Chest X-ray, AP view. Patient: 14 years old, sex M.
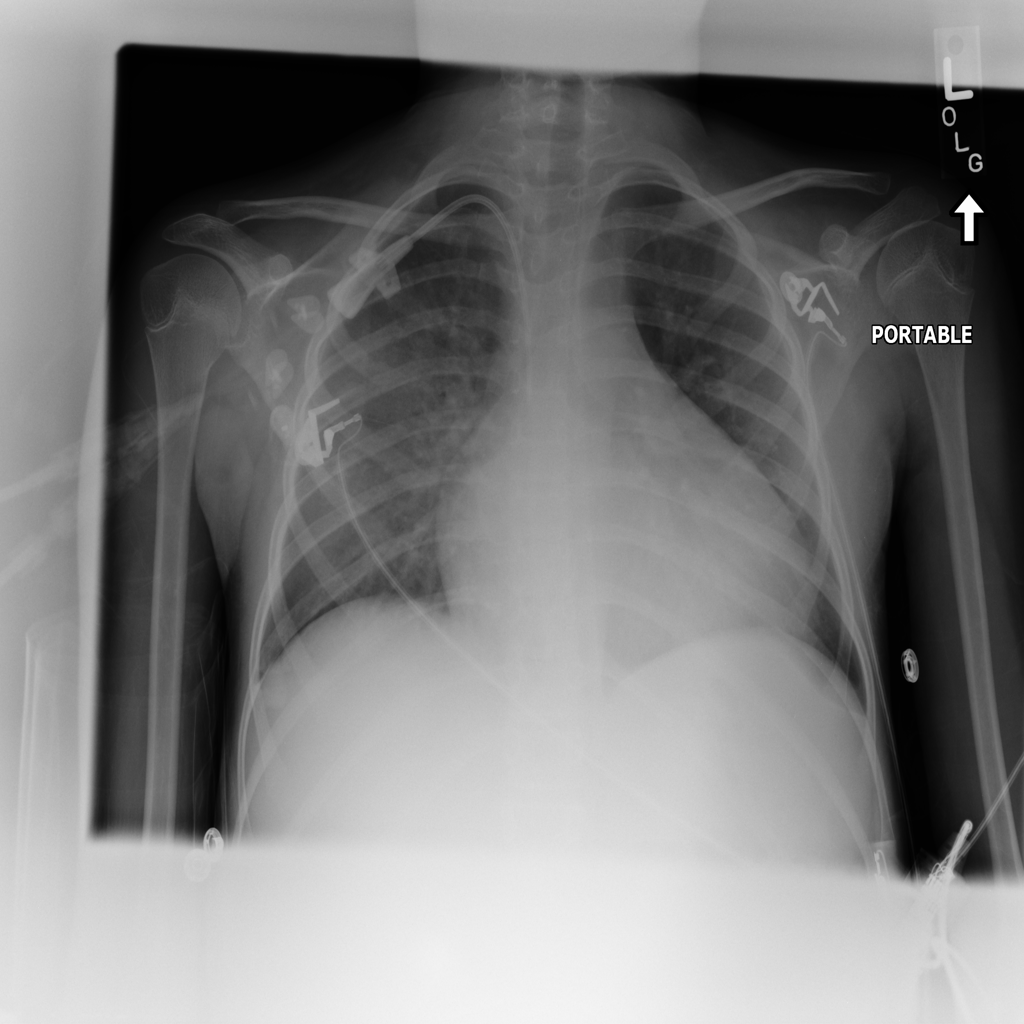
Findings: Infiltration